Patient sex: F
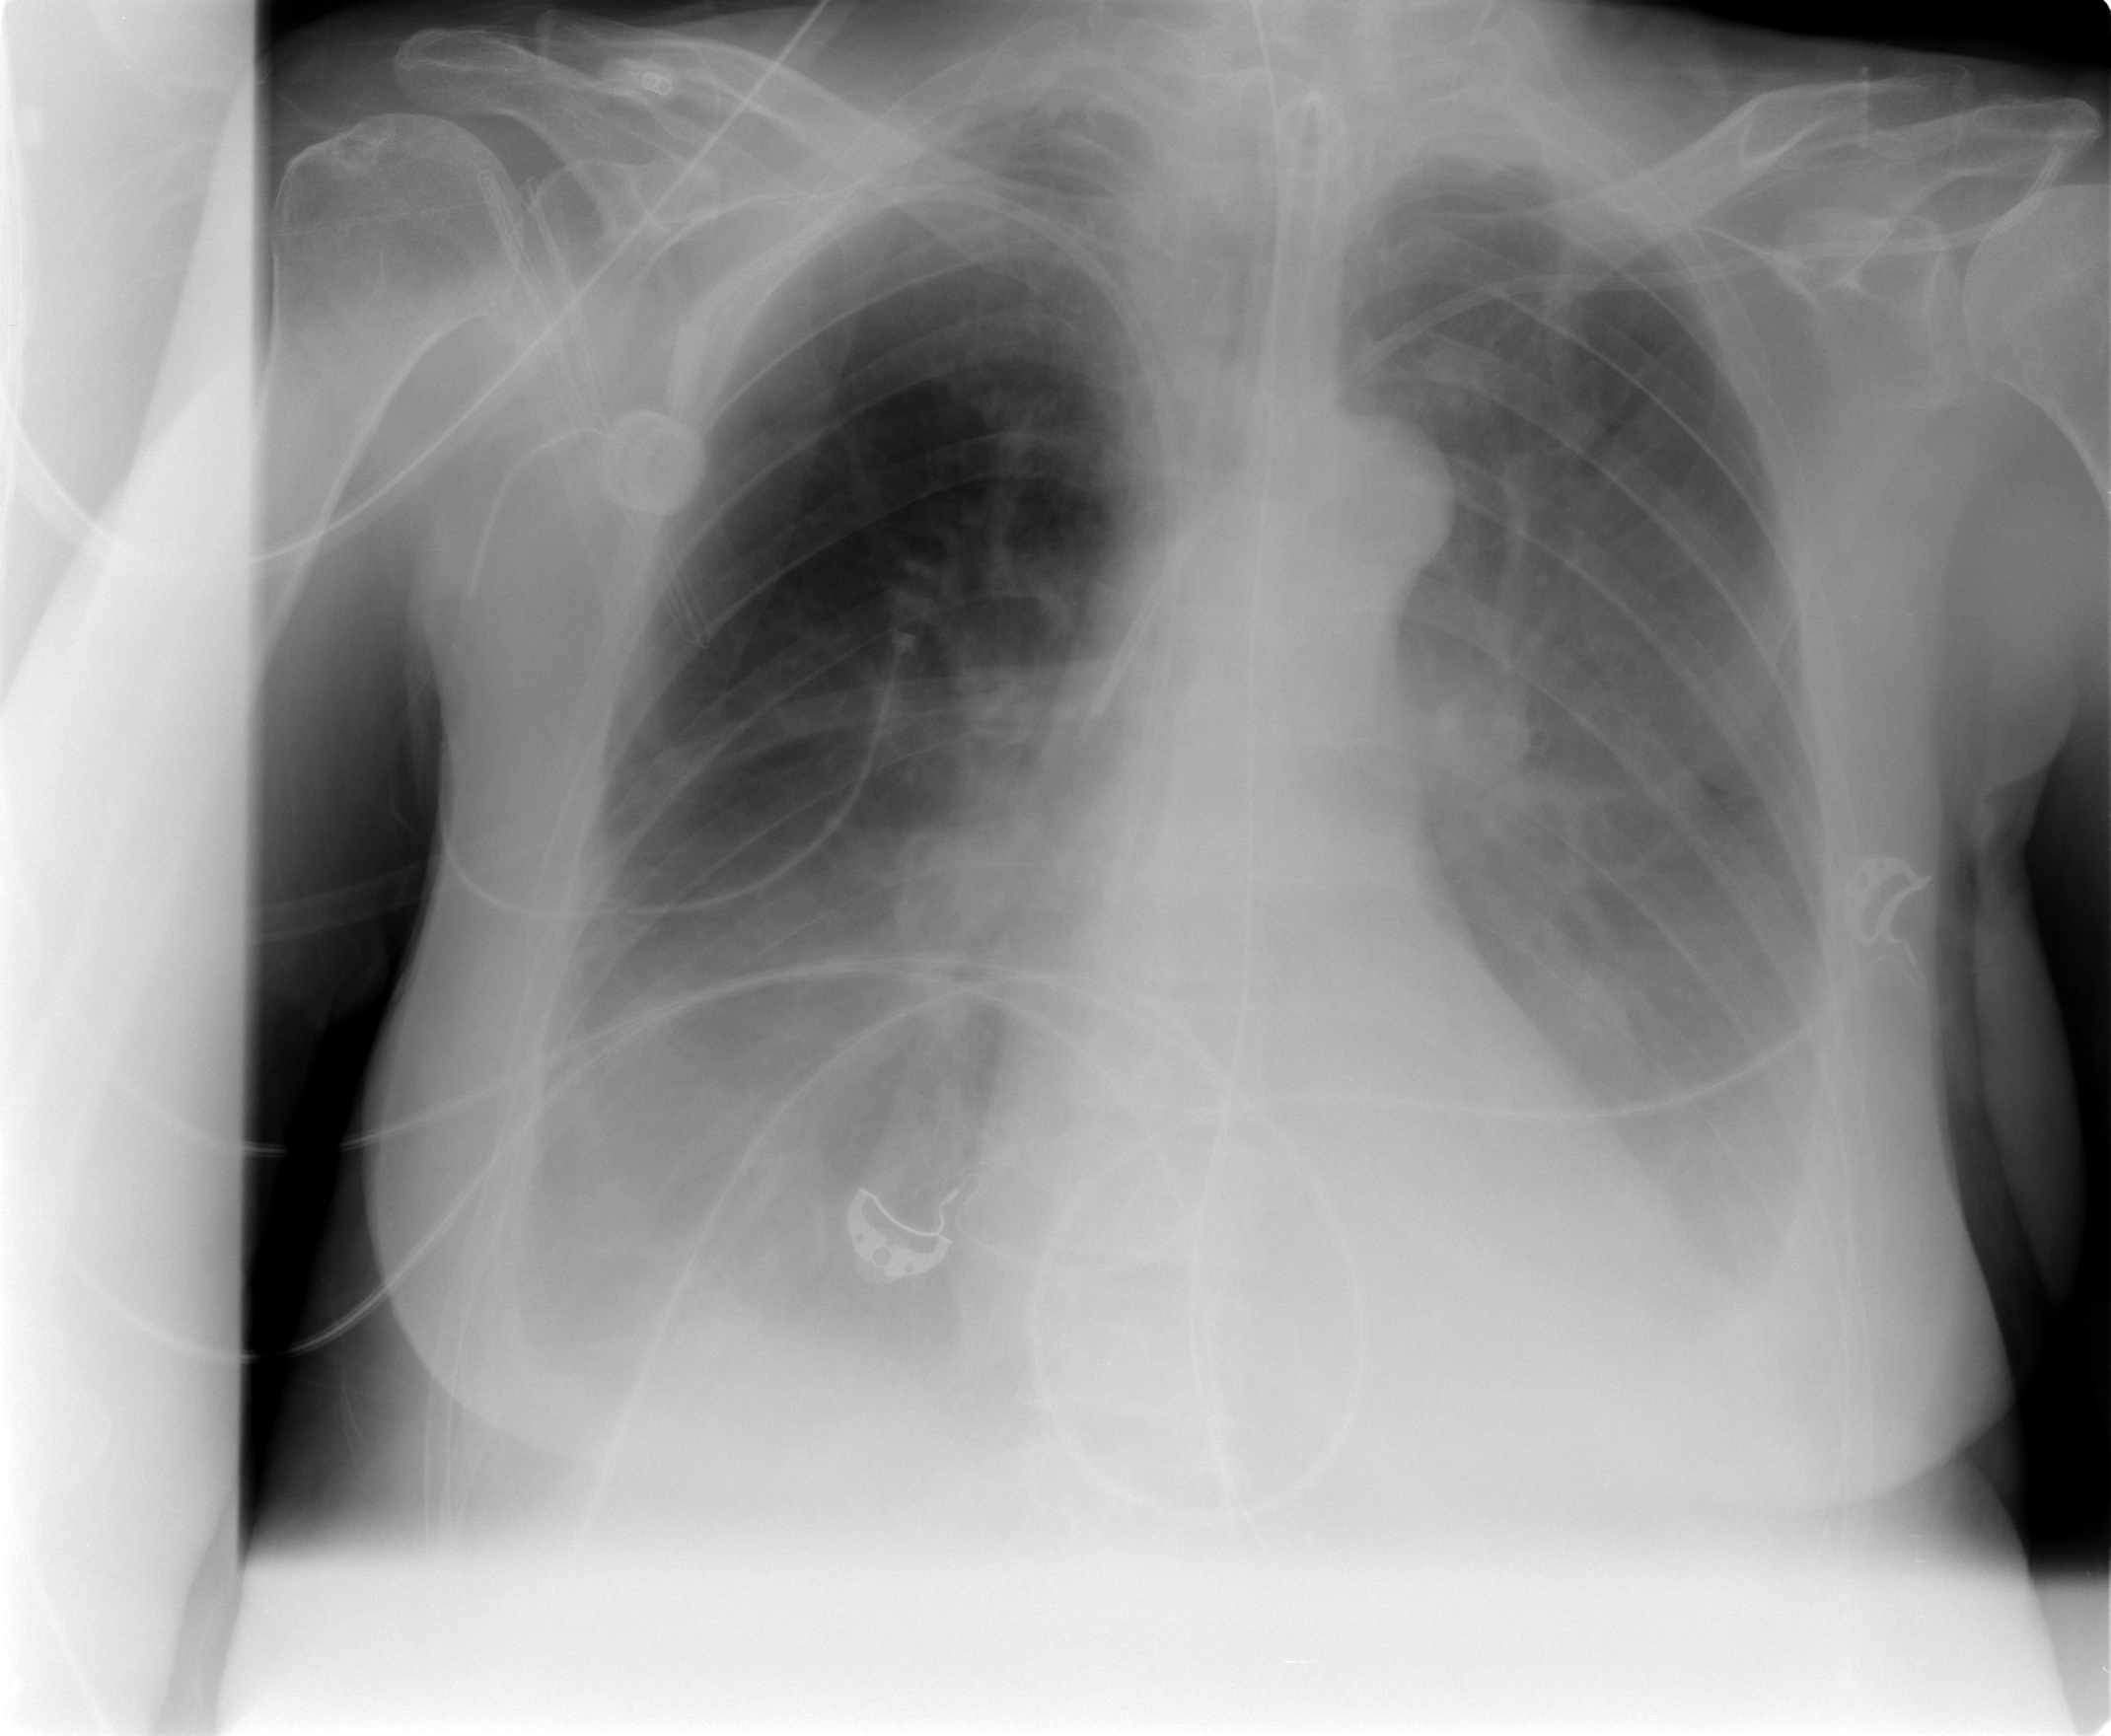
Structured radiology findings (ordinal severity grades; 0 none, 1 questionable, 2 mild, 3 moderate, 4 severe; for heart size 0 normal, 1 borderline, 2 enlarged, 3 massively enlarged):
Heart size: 0
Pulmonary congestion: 0
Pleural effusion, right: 3
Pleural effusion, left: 3
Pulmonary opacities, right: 0
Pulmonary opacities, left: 0
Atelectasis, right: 2
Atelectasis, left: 2